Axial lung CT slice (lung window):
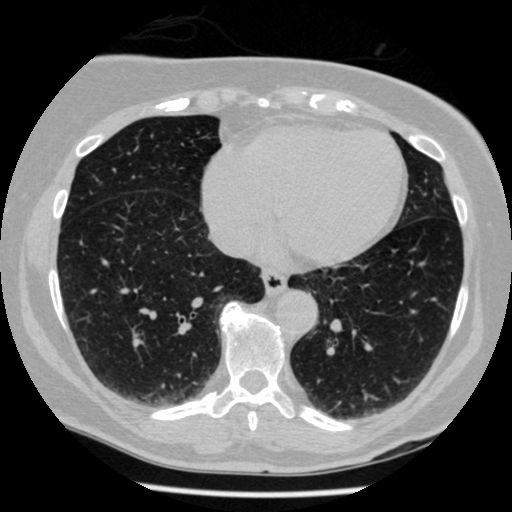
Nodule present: no